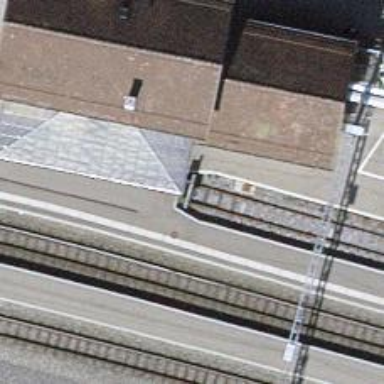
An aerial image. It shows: Railway buffer stop.